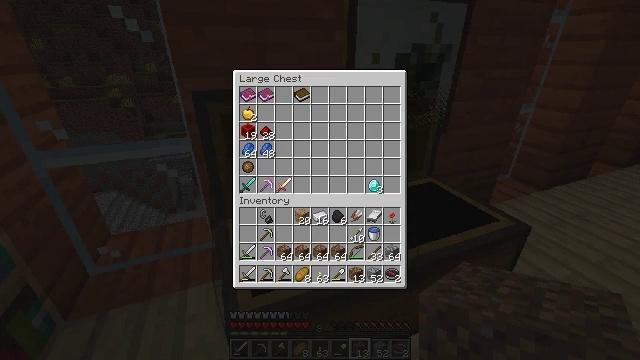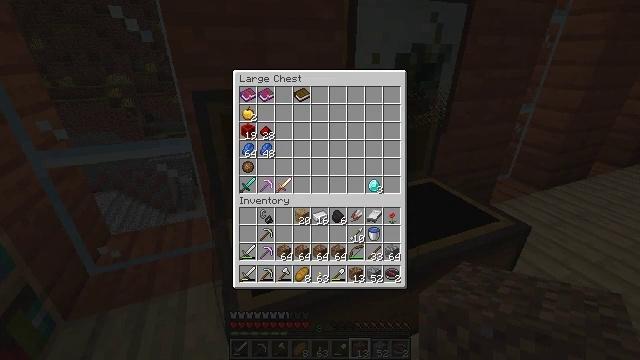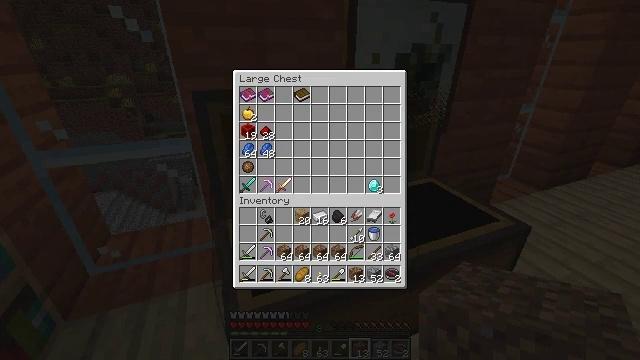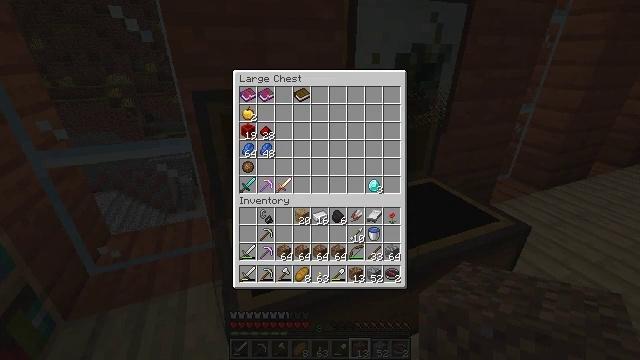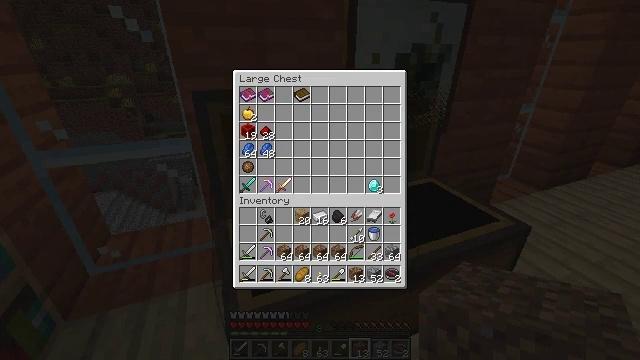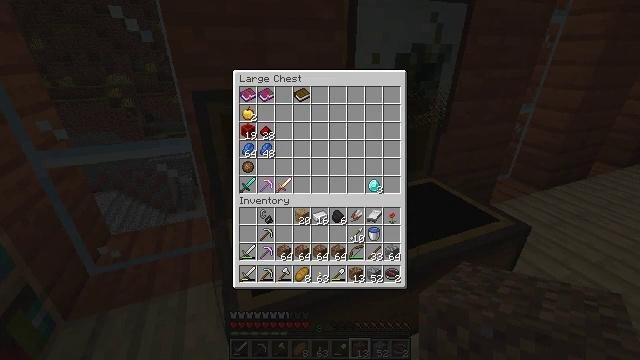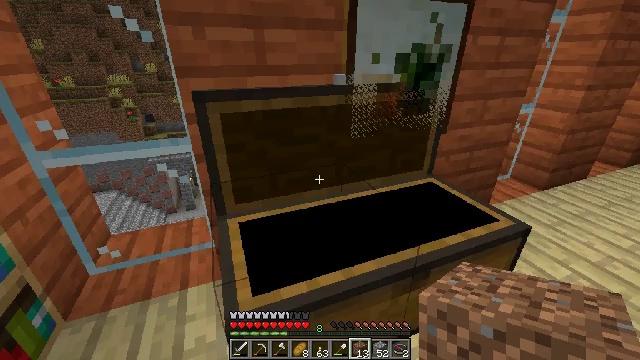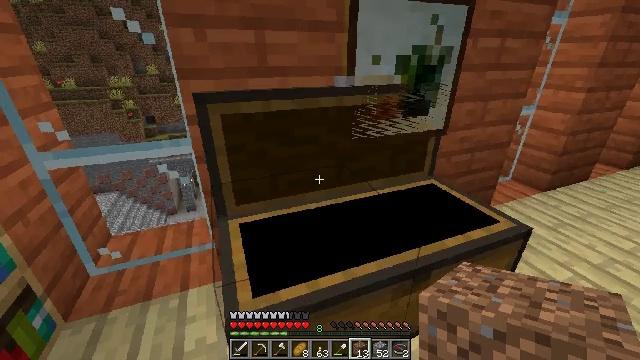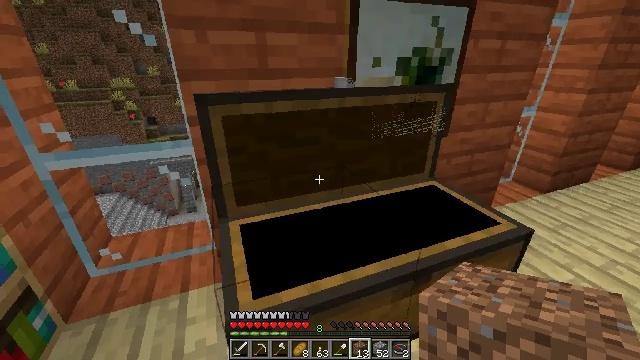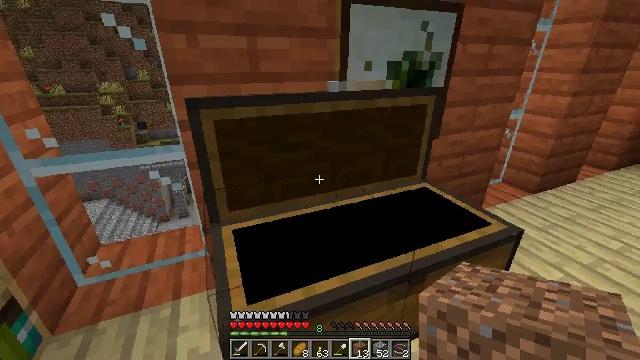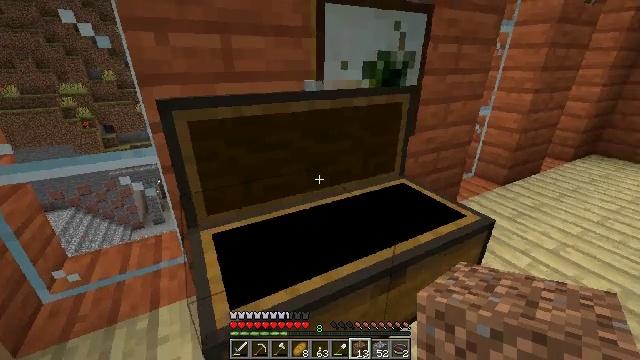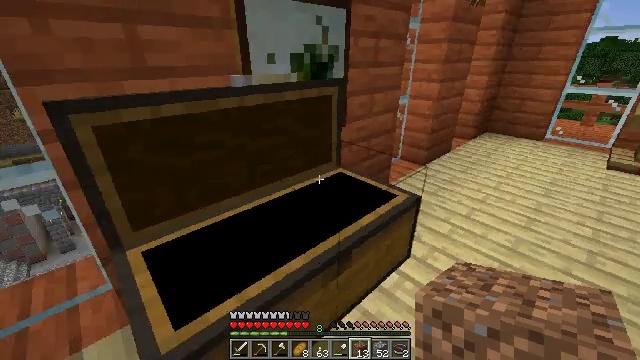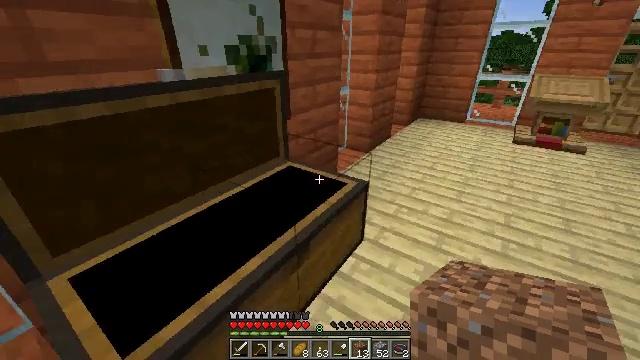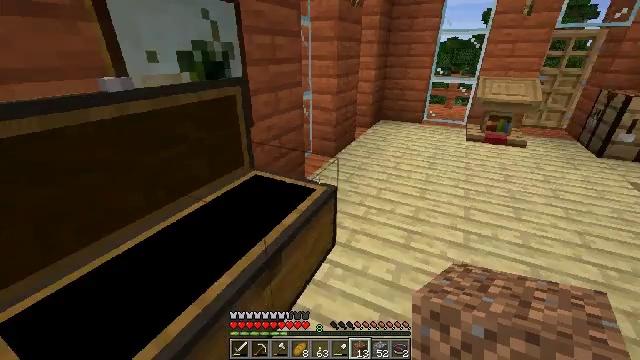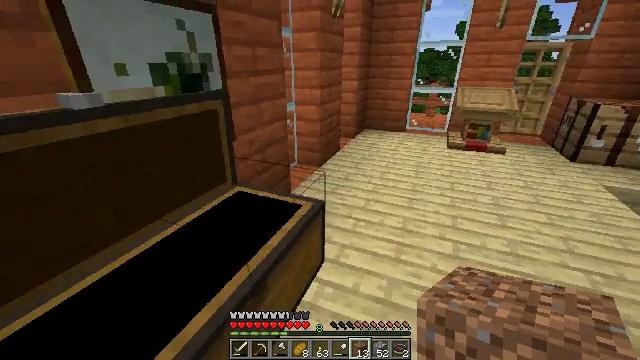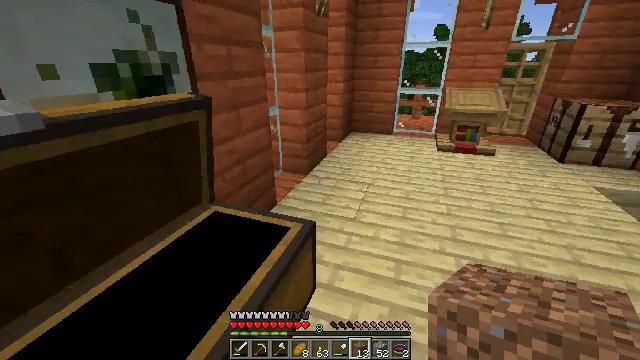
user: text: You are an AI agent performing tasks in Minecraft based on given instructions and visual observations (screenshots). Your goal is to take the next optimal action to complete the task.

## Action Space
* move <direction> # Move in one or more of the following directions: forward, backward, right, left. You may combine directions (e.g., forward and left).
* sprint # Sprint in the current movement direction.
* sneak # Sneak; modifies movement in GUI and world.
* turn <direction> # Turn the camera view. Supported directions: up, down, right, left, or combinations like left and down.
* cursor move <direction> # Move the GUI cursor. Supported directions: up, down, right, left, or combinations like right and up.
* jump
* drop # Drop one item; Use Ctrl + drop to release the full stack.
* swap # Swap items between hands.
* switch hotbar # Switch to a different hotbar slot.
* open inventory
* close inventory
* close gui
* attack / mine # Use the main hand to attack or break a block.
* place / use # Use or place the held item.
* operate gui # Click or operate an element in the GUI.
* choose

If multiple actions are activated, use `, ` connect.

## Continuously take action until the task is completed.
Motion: motion action
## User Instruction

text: Use paper and a compass to craft a map.
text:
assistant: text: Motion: no_op
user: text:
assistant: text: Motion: no_op
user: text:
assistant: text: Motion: no_op
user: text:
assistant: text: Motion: no_op
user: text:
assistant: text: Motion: no_op
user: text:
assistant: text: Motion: no_op
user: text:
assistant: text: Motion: no_op
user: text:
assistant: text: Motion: no_op
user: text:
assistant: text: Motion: turn right
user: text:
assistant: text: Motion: turn right
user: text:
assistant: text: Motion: turn right and down
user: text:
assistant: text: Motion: turn right and down
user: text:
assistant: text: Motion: move forward, turn right
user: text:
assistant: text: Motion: move forward, turn right and up
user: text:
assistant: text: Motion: move forward, turn right
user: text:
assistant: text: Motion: move forward, turn right
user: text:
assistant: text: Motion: move forward, turn right and down
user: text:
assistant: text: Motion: move forward, turn right and down
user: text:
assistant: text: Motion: move forward, turn right and down
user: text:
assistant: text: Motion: move forward, turn right and down
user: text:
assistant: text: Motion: move forward, turn right
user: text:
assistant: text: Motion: move forward, turn right
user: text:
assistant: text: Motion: move forward, turn right
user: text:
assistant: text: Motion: move forward, turn right
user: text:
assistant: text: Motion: move forward, turn right
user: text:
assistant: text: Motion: move forward, turn right
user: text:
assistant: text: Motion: move forward, turn right and down
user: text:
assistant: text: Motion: move forward, turn right and down
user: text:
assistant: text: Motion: move forward
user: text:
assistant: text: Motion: move forward